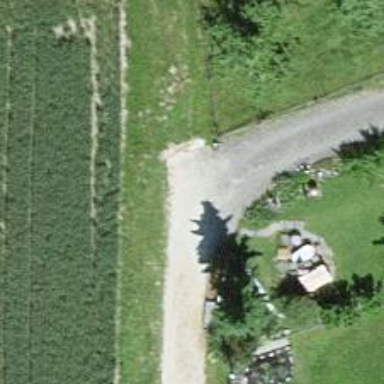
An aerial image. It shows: Driveway leading to service road.